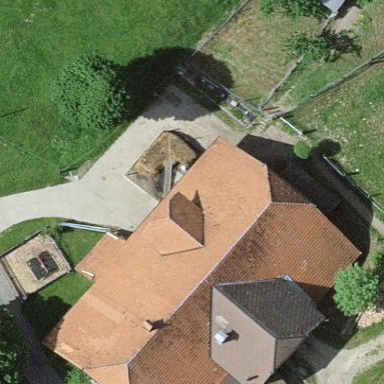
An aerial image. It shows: Farm building.